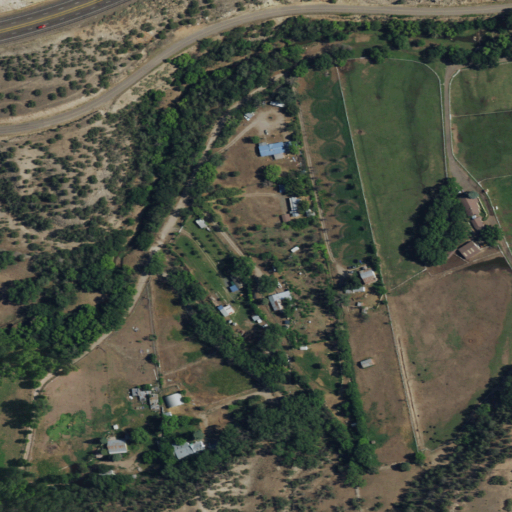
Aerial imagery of valley in New Mexico named Tunstall Canyon containing open development, shrub, evergreen forest, low intensity development, medium intensity development, cultivated crops, grassland, and high intensity development